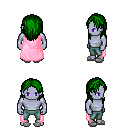
a pixel art fantasy rpg character, male body template, dark elf, purple skin, pink cape, teal pants, green long hairstyle, white slippers, four views (front, back, left, right), 2x2 character sprite sheet, small pixel art, hard edges, no anti-aliasing